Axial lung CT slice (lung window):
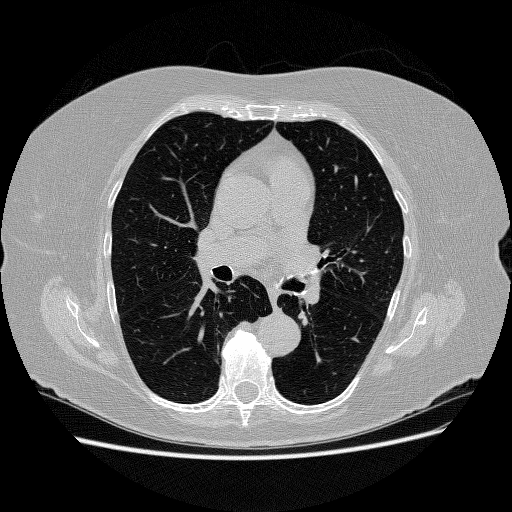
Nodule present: no